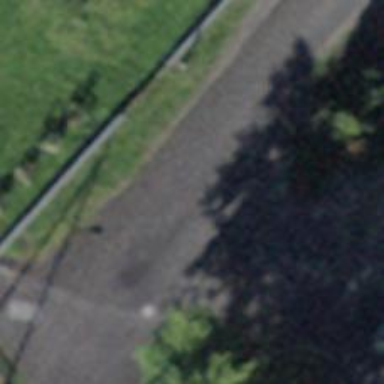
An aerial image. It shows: Smooth asphalt road in residential area.